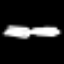
Label: fork